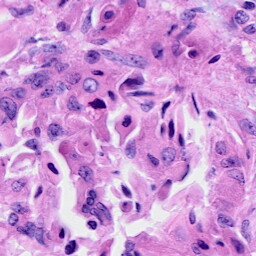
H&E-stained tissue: Cervix